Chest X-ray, PA view. Patient: 39 years old, sex F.
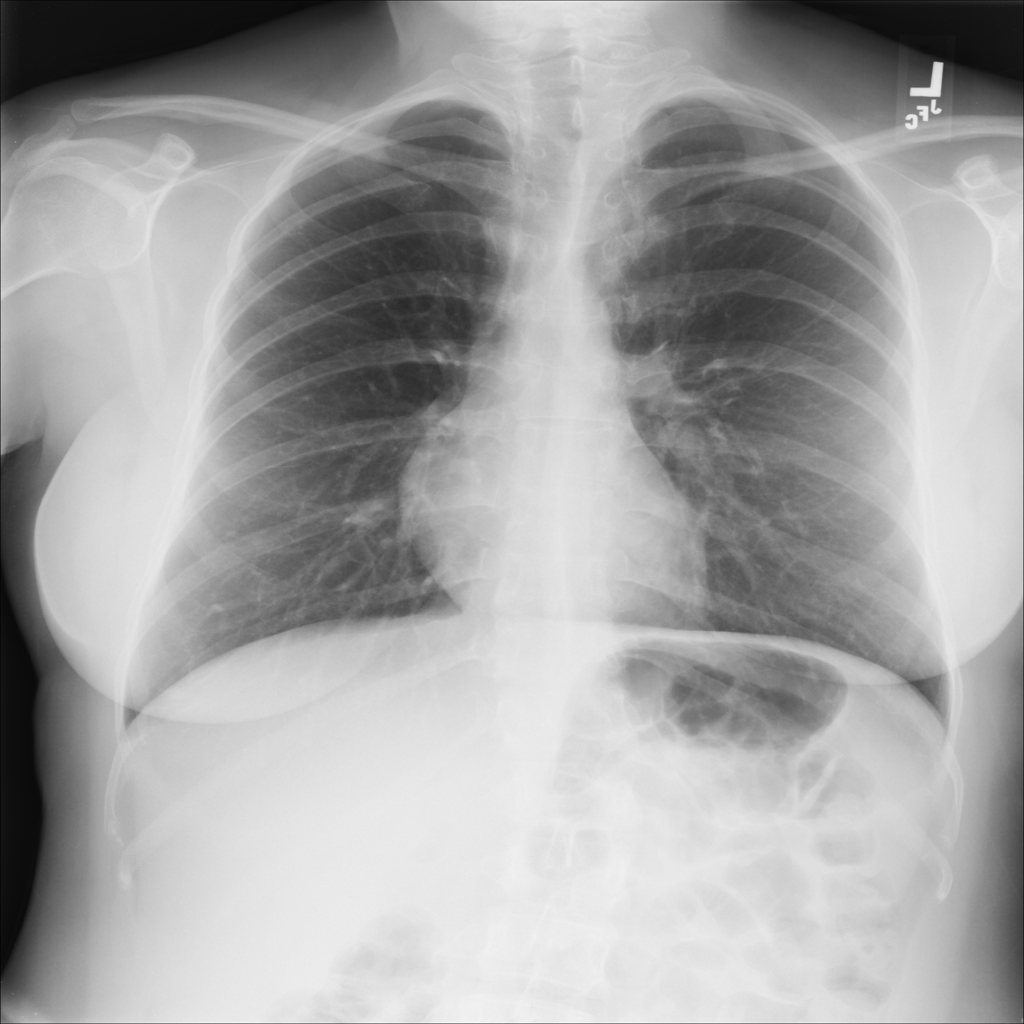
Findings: No Finding